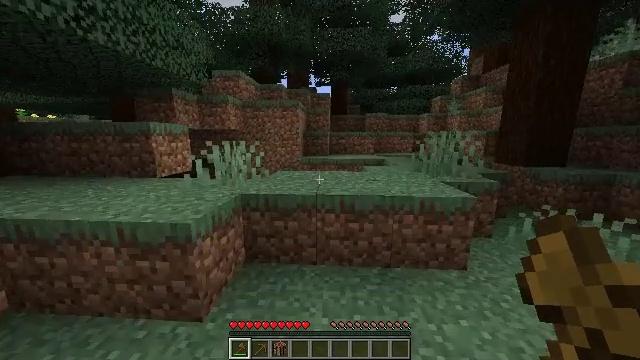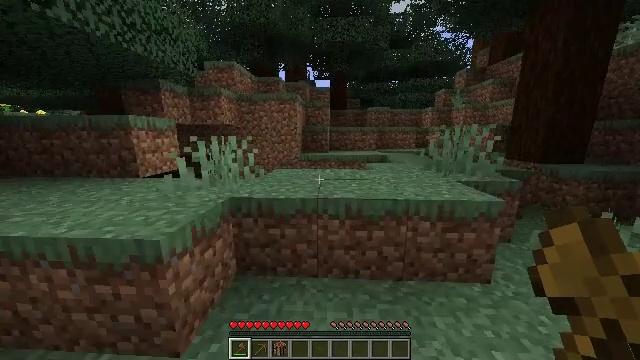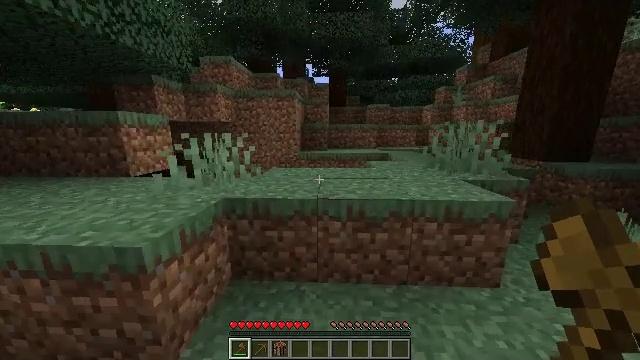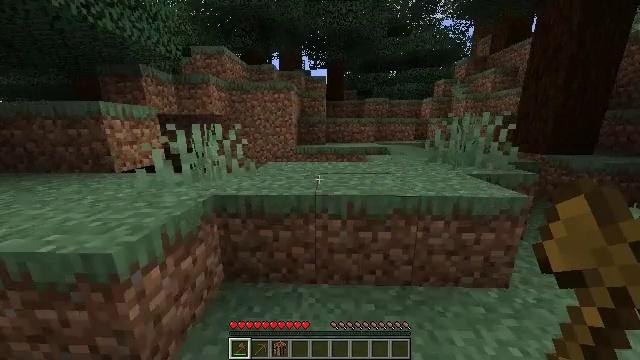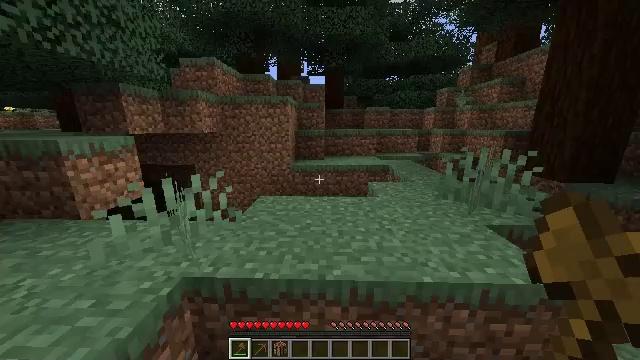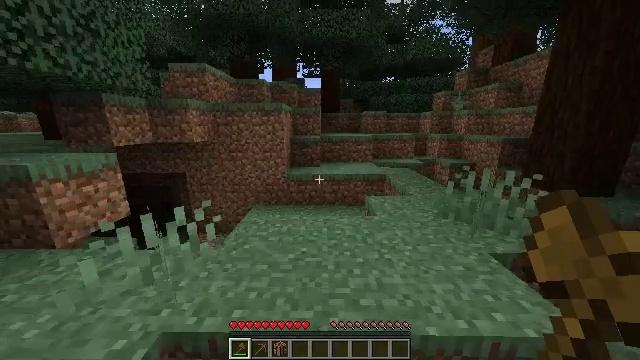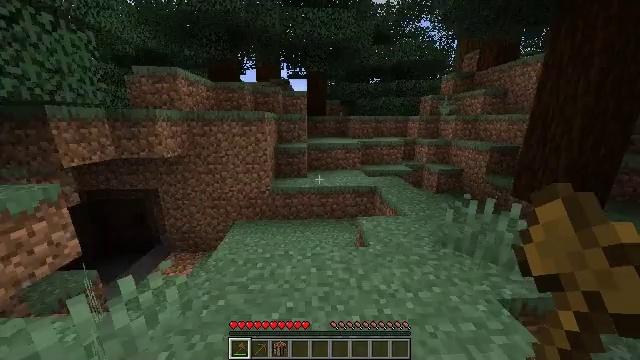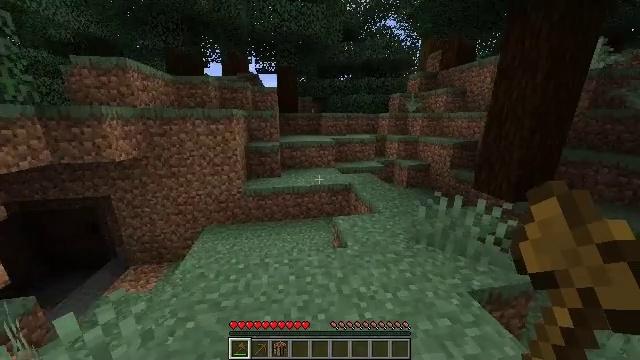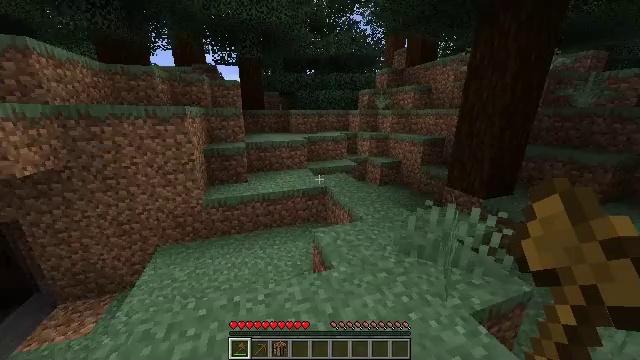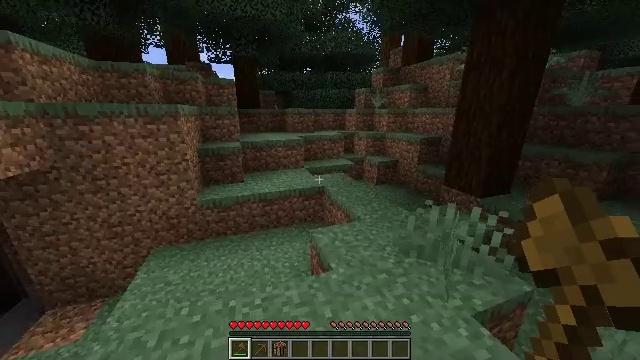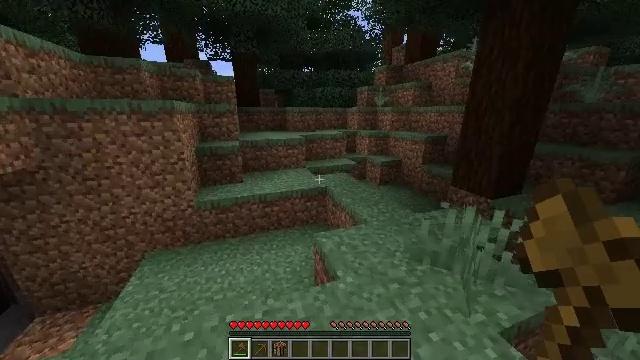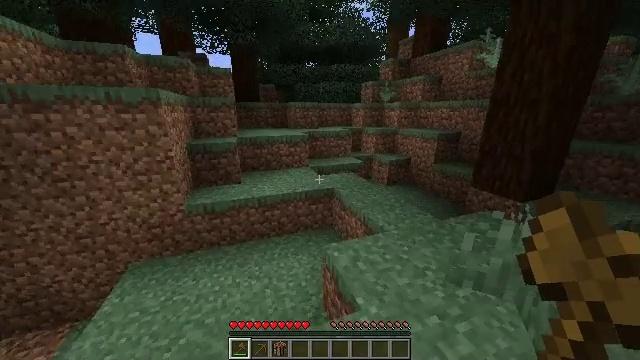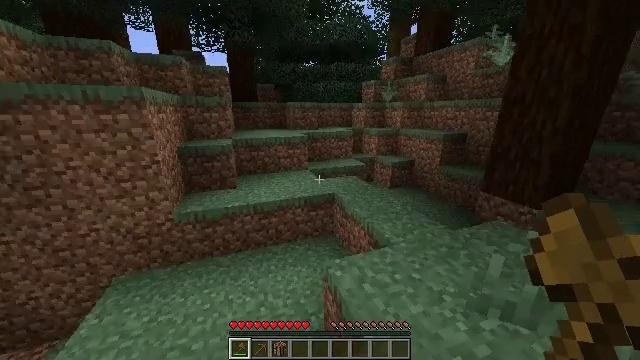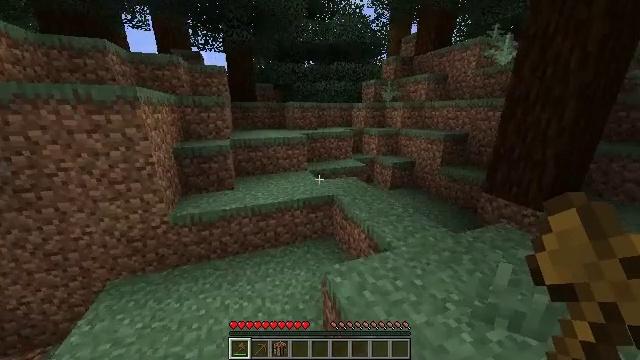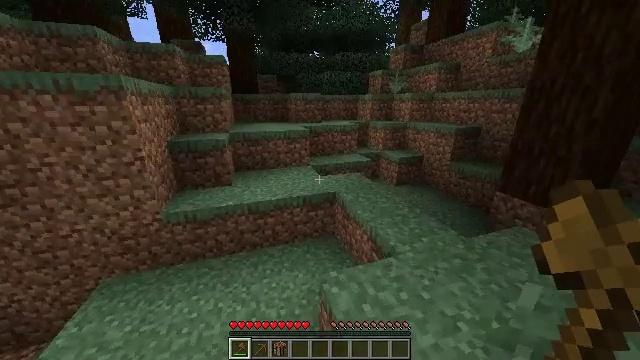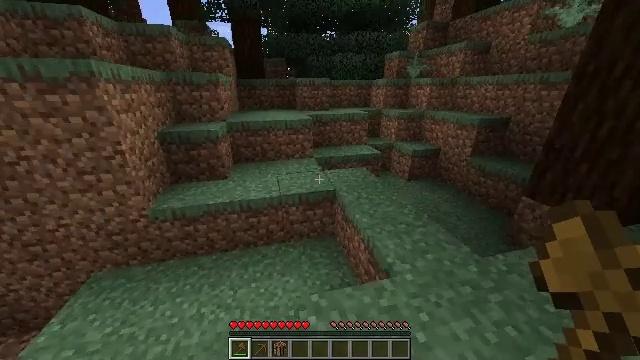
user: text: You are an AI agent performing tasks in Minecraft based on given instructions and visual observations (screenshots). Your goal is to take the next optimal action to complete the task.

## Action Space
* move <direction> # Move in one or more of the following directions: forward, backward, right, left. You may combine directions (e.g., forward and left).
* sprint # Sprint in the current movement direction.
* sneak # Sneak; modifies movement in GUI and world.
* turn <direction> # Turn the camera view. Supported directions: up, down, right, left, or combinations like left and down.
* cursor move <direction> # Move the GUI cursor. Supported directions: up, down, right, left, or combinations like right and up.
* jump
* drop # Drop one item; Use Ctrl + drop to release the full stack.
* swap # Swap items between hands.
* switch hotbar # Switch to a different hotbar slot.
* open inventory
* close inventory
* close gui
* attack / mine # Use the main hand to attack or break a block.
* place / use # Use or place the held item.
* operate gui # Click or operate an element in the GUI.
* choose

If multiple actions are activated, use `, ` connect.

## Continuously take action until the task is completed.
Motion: motion action
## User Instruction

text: Kill the rabbit.
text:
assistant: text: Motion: move forward, turn down
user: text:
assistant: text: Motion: move forward
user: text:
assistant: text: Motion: move forward, turn down, jump
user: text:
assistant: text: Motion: move forward, jump
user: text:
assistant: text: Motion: move forward, turn right, jump
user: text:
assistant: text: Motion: move forward, turn right, jump
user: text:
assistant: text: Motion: move forward, turn right and down
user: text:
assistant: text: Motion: move forward, turn right and down
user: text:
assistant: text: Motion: move forward, turn right
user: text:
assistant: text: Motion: move forward
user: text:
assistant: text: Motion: move forward
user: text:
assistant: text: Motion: move forward and move right
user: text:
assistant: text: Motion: move forward and move right
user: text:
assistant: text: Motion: move forward and move right, turn left and down
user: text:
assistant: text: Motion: move forward and move right, turn left and down
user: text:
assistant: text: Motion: move forward and move right, turn left and down
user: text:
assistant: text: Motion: move forward and move right
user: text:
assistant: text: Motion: move forward and move right
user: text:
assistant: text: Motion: move forward and move right, turn left
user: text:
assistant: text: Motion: move forward and move right, turn left
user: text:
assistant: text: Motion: move forward and move right, turn left
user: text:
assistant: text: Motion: move forward and move right, turn left and down
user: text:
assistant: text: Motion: move forward, turn left
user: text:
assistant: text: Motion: move forward, turn left
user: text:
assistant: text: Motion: move forward
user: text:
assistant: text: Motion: move forward
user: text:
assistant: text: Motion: move forward
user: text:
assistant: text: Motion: move forward
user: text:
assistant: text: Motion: move forward, turn up
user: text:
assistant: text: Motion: no_op